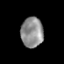
Tissue: prostate
Cell type: T cells
Senescence score: 0.7525
Nuclear area (px): 652
Mean DAPI intensity: 143.985